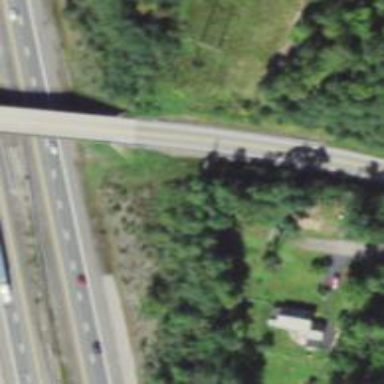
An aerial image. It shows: Tertiary road passing over bridge.